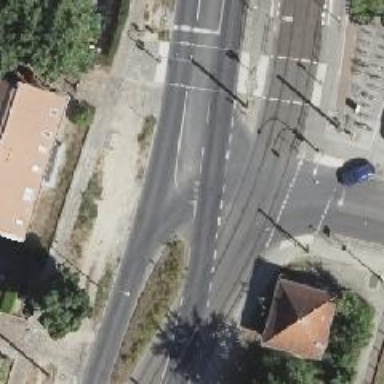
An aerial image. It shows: Tram level crossing on railway.